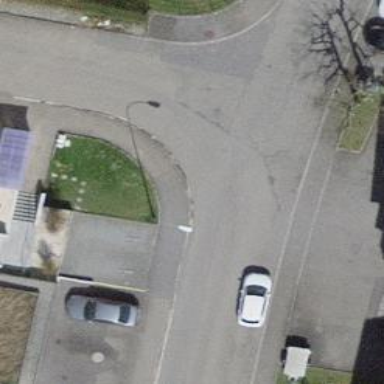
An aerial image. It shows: Kerb serving as barrier.